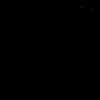
Label: not_dusty